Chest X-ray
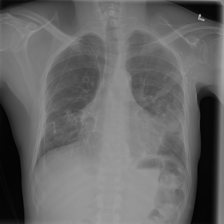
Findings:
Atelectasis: negative
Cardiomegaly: negative
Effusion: positive
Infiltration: negative
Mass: negative
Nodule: negative
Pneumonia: negative
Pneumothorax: positive
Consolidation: positive
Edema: negative
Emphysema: negative
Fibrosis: negative
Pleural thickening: negative
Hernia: negative